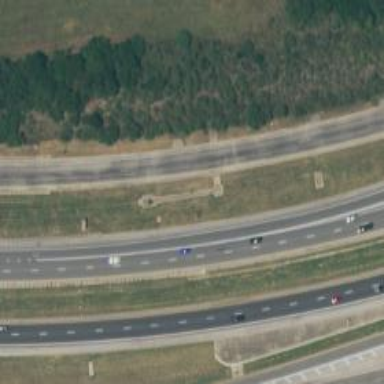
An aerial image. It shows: View of motorway.